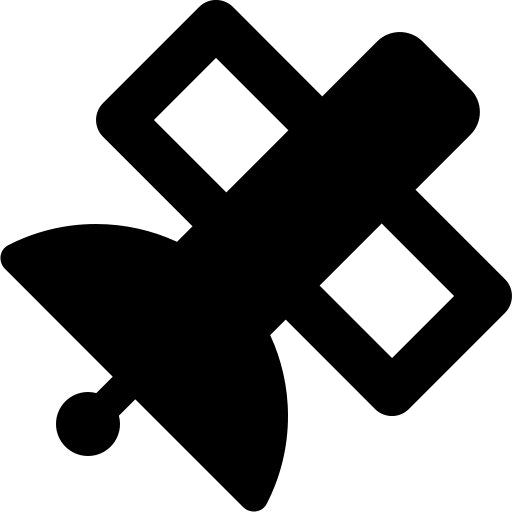
Tags: icon, FontAwesome, fa-icon, solid, satellite